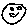
Label: smiley face